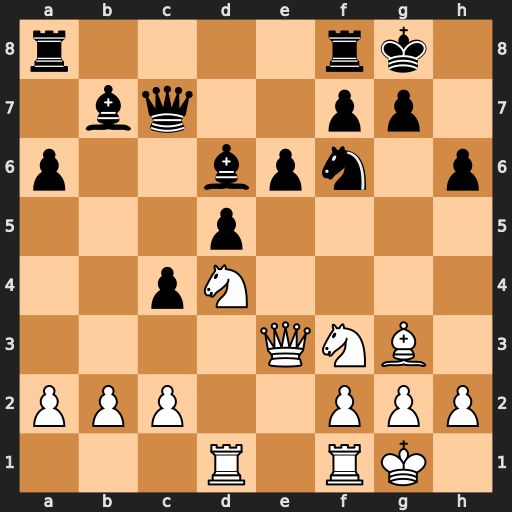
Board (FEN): r4rk1/1bq2pp1/p2bpn1p/3p4/2pN4/4QNB1/PPP2PPP/3R1RK1
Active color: w
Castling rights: -
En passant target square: -
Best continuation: Nxe6 fxe6 Qxe6+